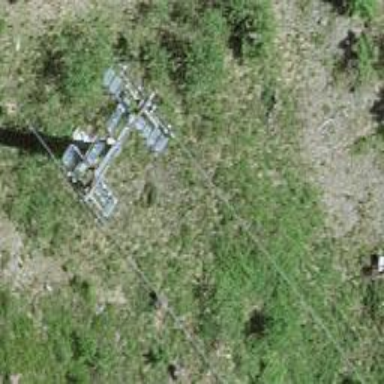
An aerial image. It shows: Pylon used for aerialway.